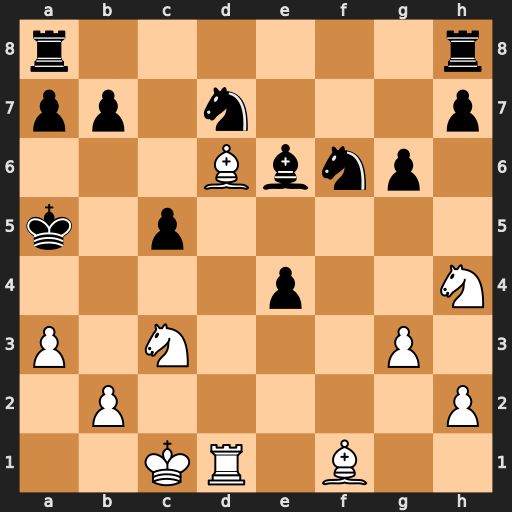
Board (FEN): r6r/pp1n3p/3Bbnp1/k1p5/4p2N/P1N3P1/1P5P/2KR1B2
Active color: w
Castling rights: -
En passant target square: -
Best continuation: b4+ cxb4 axb4+ Kb6 Na4+ Kc6 b5#